Aerial crown-view tile of a tropical tree (Barro Colorado Island, Panama), acquired 20250715:
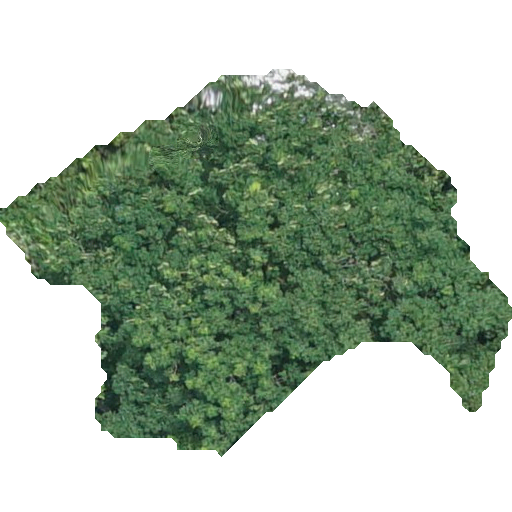
Species: Pseudobombax septenatum
GBIF accepted scientific name: Pseudobombax septenatum
Crown area: 174.594 m²